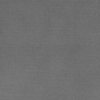
Label: dusty